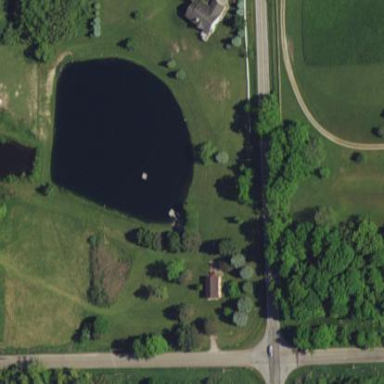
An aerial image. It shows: Pond surrounded by natural water.